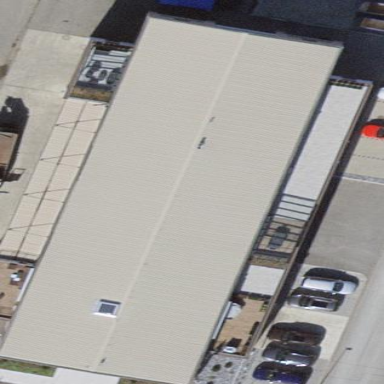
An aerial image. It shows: Industrial building.